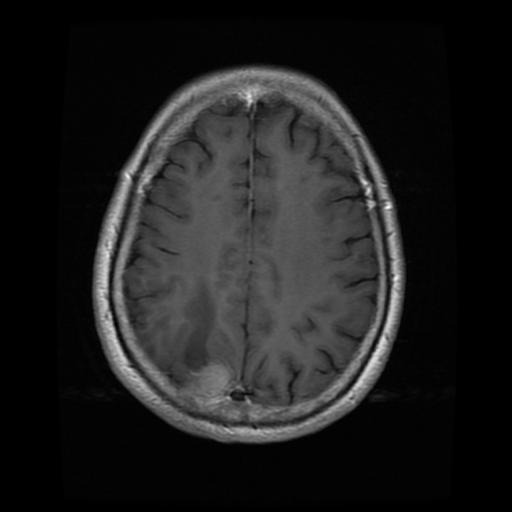
Label: meningioma